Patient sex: M
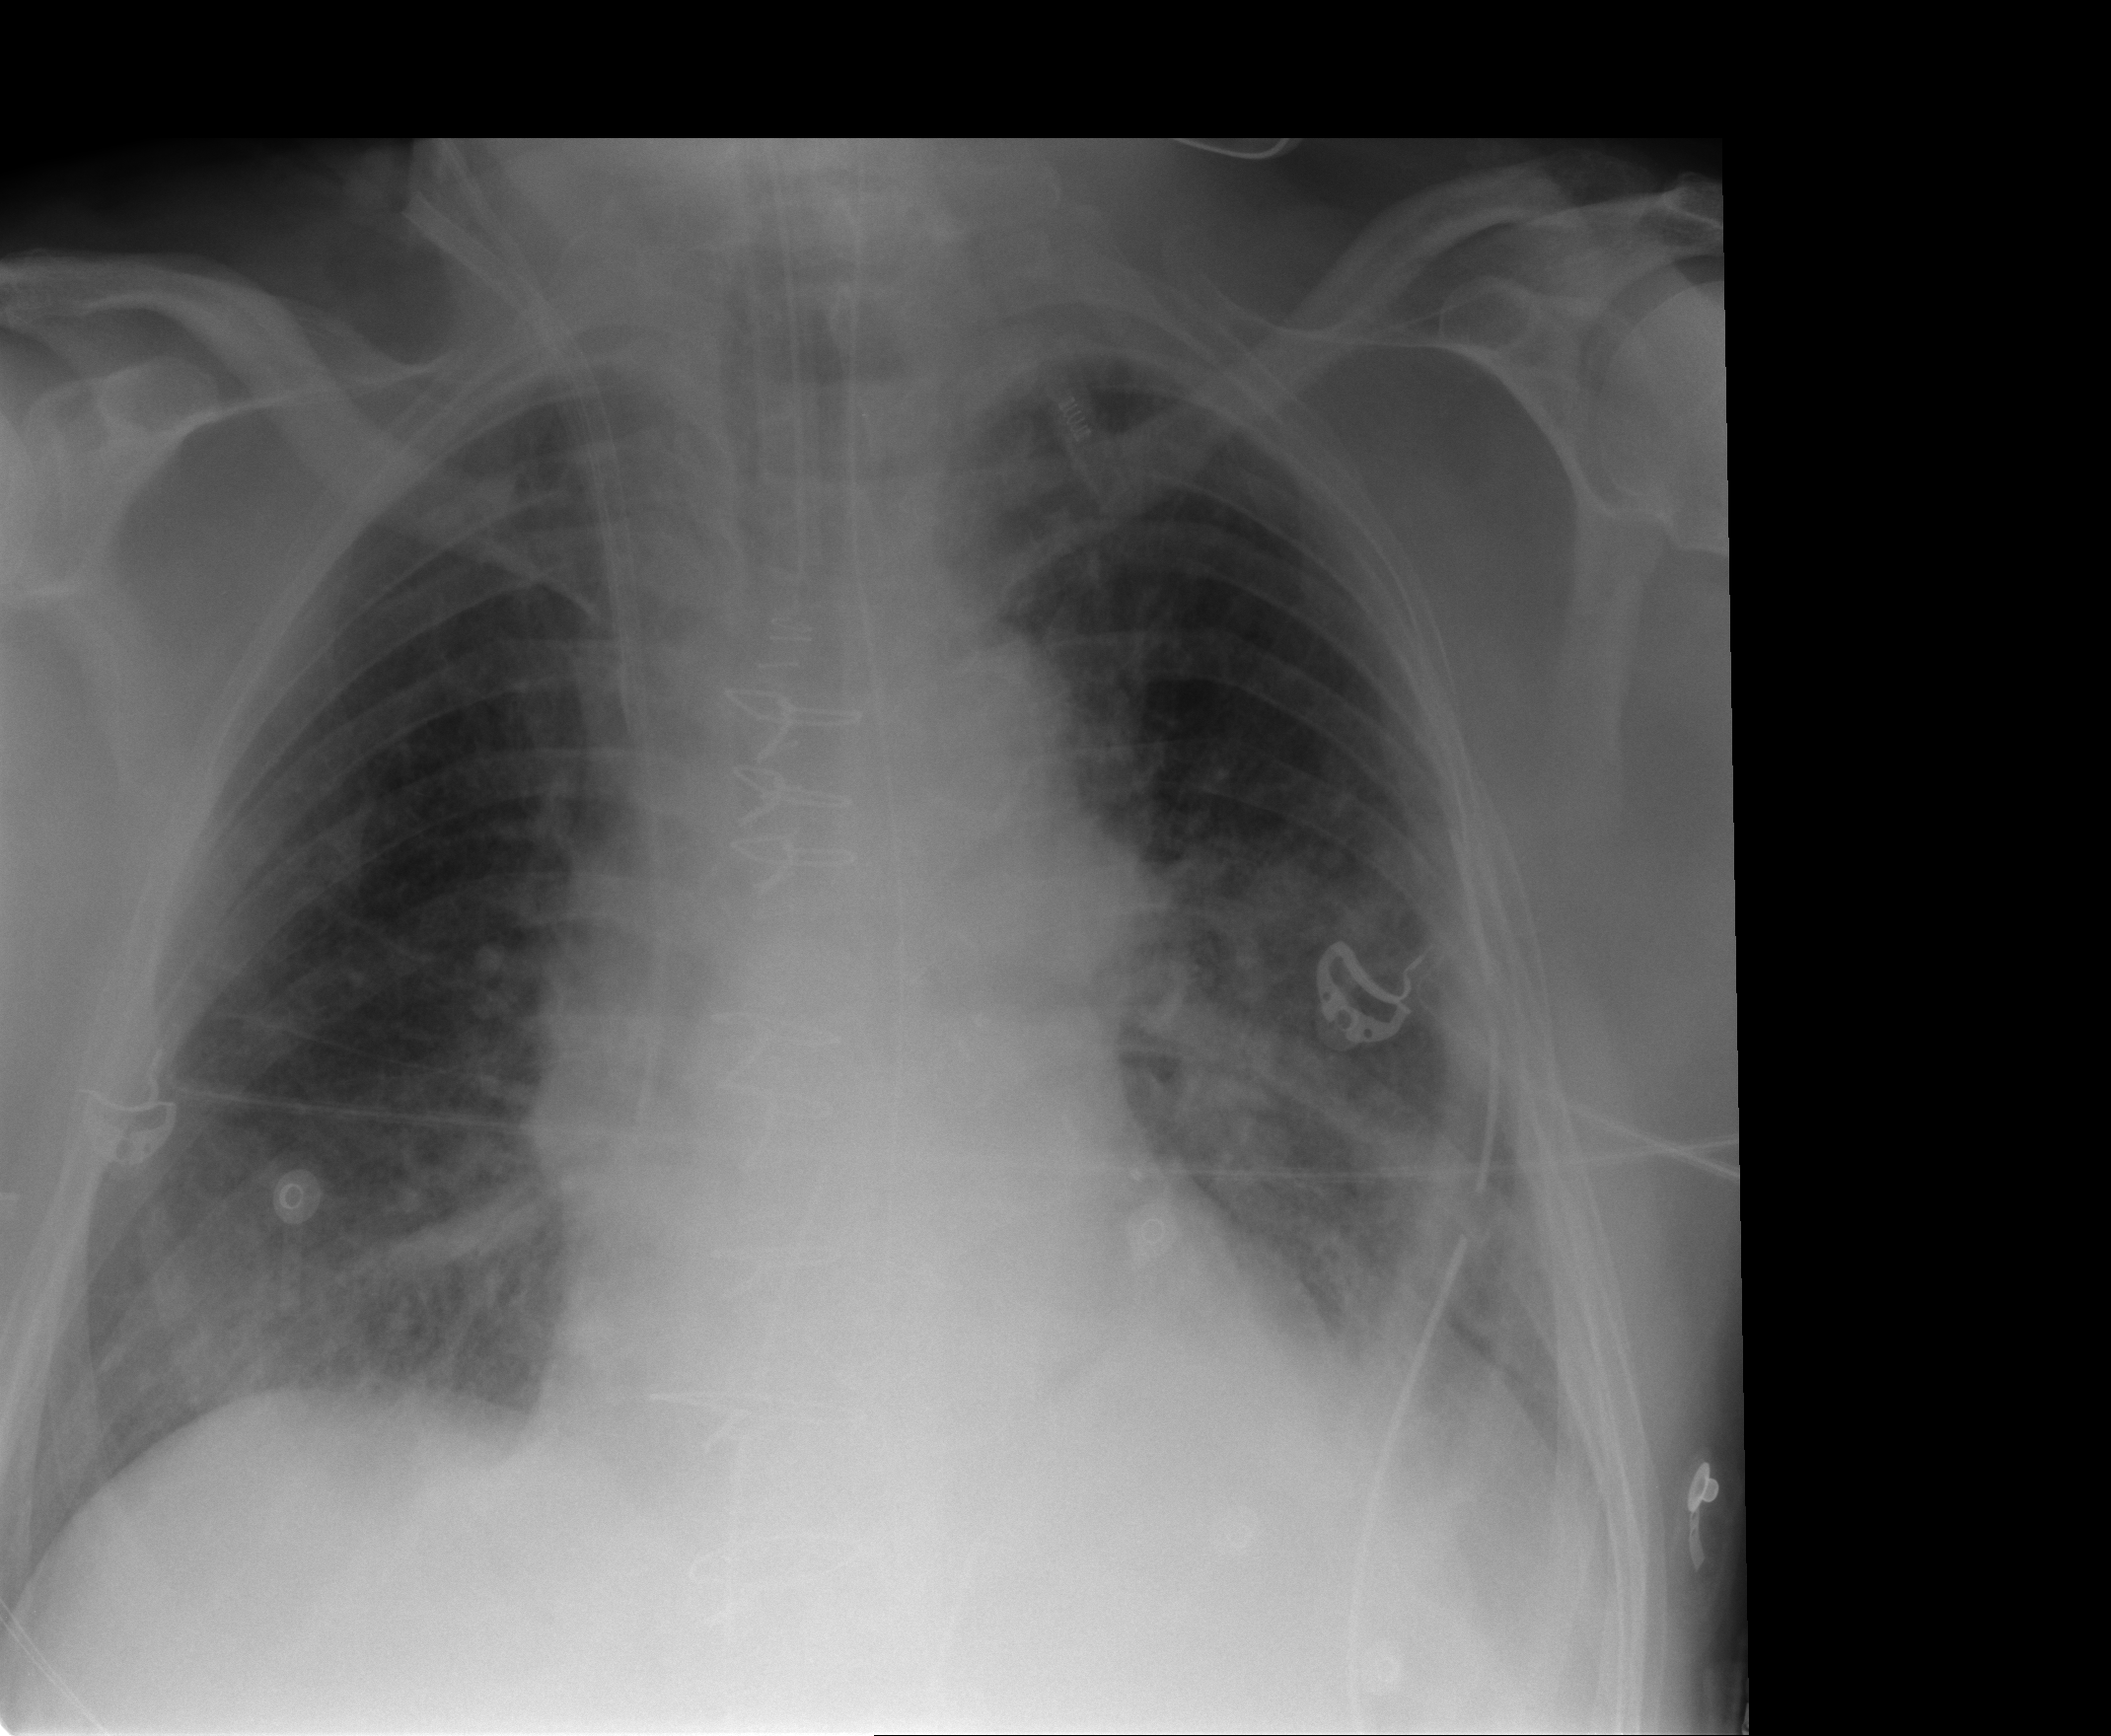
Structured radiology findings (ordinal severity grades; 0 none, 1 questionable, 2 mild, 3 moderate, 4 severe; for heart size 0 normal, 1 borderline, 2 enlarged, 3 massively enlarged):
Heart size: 2
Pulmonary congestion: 2
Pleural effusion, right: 0
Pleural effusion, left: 2
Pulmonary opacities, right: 0
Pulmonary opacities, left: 0
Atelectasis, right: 2
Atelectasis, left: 2